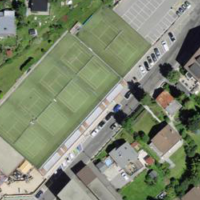
EUNIS habitat code: 54
Species observed at this site:
Plantago media